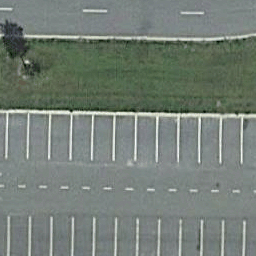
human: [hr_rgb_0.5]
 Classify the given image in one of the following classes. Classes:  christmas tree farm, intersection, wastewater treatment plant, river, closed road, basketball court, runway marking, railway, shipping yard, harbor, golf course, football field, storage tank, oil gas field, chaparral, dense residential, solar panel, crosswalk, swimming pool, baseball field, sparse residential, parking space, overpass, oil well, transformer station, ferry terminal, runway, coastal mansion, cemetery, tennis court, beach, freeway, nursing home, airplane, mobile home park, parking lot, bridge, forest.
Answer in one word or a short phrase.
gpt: parking space